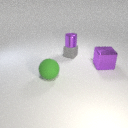
small gray rubber cube behind large purple metal cube